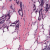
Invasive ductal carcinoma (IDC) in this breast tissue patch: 1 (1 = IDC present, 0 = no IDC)